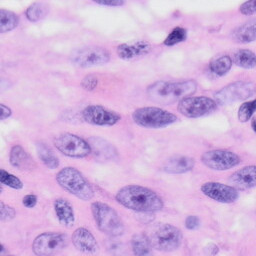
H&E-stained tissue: Skin